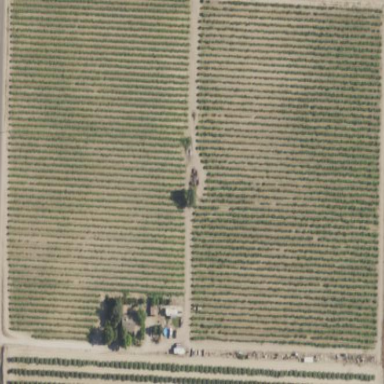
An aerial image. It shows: Beautiful vineyard in the countryside.